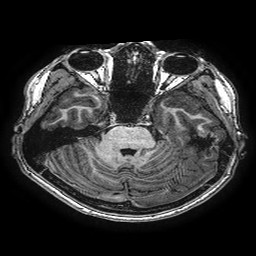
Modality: T1w
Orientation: coronal
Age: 16
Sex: female
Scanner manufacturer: ge
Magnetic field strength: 3 T
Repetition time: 0.00766 s
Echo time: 0.003476 s